Question: I have a combobox, on which I have to choose one option. That option determines which values should be shown on the comboboxes of a grid. The values to show on the grid's comboboxes are on a table. Right now, I'm showing all of them, but I need to filter it down.
The user must choose a value on combobox #1, and the comboboxes inside the grid (#2) should only show the related values. So far, I haven't been able to accomplish this.
Thanks in advance!

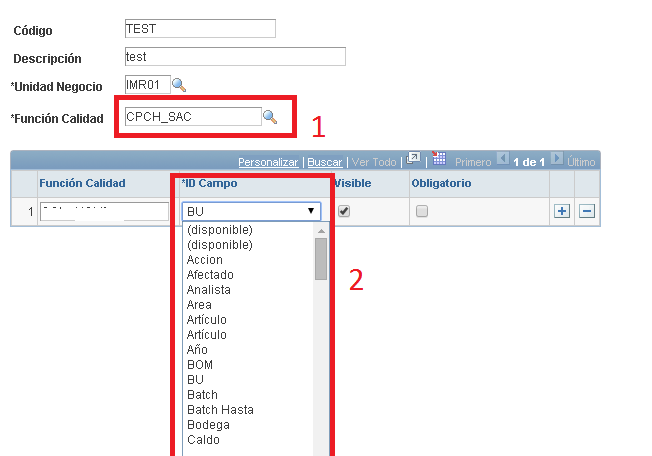
Answer: Refresh your drop down list as follows:
'''
&l_field.ClearDropDownList();
/* select values required by sql */
&l_sql = CreateSql("...");
While &l_sql.Fetch(&l_key, &l_descr)
&l_field.AddDropDownItem(&l_key, &l_descr);
End-While;
'''